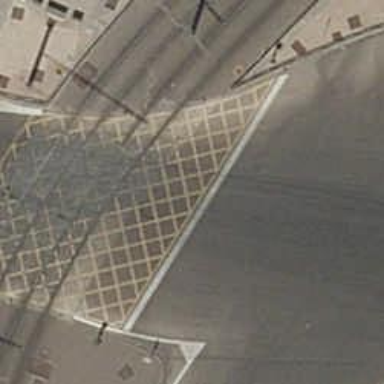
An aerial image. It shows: Road with traffic signals.